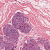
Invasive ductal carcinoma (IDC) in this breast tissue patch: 0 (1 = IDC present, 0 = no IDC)